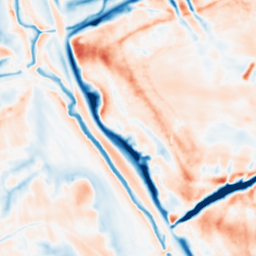
Category: multiscale
Decomposition family: dog_multiscale
Decomposition parameters: sigma_ratio: 2
n_scales: 3
base_sigma: 1
Upsampling method: lanczos
Upsampling parameters: scale: 8
Upsampling scale: 8